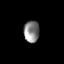
Tissue: lung
Cell type: Epithelial cells
Senescence score: 0.2436
Nuclear area (px): 335
Mean DAPI intensity: 130.116